Question: I am receiving the following oracle errors:
'''
ORA-06550: line 1, column 7:
PLS-00306: wrong number or types of arguments in call to 'INSERT_CATEGORY'
ORA-06550: line 1, column 7:
PL/SQL: Statement ignored
'''
I read over this error and people say that if you are passing a different value type to the stored procedure type can make this error but it doesn't seem to be the case for me.

Most of my coding is almost identical to what I have(and they worked). Only difference with this one is I am using a Boolean as well so I am not sure if that is causing the issues too.
'''
Protected Sub BtnNew_Click(sender As Object, e As EventArgs) Handles BtnNew.Click
Dim conn As OleDbConnection = New OleDbConnection("Provider=""*******"";user id=" & strUserID & ";data source=" & strDatabase & ";password=" & strPssWd)
If Page.IsValid Then
If CatText.Text <> "" Then
Dim ClassifiedStr As New OleDbCommand
ClassifiedStr.CommandType = CommandType.StoredProcedure
'name of stored procedure = 'insert_category'
ClassifiedStr.CommandText = "insert_category"
ClassifiedStr.Connection = conn
'Must be organized based on Stored Procedure
ClassifiedStr.Parameters.Add("val_category", OleDbType.VarChar, 40).Value = CatText.Text
conn.Open()
'Makes sure the Category doesn't already exist****************
Dim myParm As OleDbParameter = ClassifiedStr.Parameters.Add("val_newcat", OleDbType.Boolean)
myParm.Direction = ParameterDirection.Output
ClassifiedStr.ExecuteNonQuery()
'myParm needs Execute
Dim standardid As Integer = myParm.Value
'***********************************************
If standardid = False Then
conn.Close()
Response.Write("<script language=""javascript"">alert('Thanks! Record Has Been Added.');</script>")
Response.Redirect("DisplayCategories.aspx")
Else
Response.Write("<script language=""javascript"">alert('Sorry! Record Already Exist.');</script>")
Exit Sub
End If
Else
Response.Write("<script language=""javascript"">alert('You must insert a record.');</script>")
Exit Sub
End If
End If
End Sub
'''
Stored Procedure
'''
CREATE OR REPLACE PROCEDURE insert_category
(val_category TABLENAME.Category%type,
val_newcat out boolean)
as num_catid number;
begin
select category_seq.nextval into num_catid from dual;
INSERT INTO TABLENAME
(select num_catid, val_category from TABLENAME WHERE Category != val_Category);
commit;
val_newcat := SQL%FOUND;
end;
'''
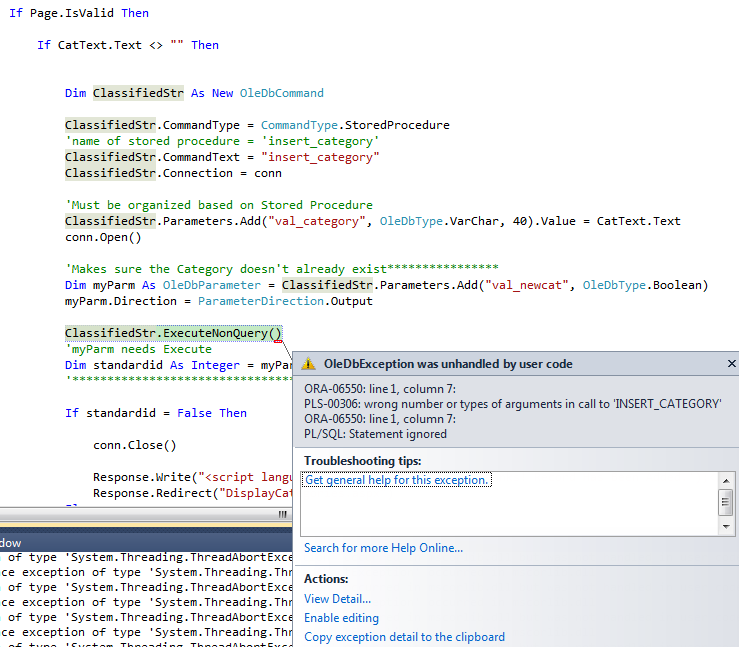
Answer: Updates that fixed issue:
'''
Dim ClassifiedStr As New OleDbCommand
ClassifiedStr.CommandType = CommandType.StoredProcedure
'name of stored procedure = 'insert_category'
ClassifiedStr.CommandText = "insert_category"
ClassifiedStr.Connection = conn
'Must be organized based on Stored Procedure
ClassifiedStr.Parameters.Add("val_category", OleDbType.VarChar, 40).Value = CatText.Text
conn.Open()
'Makes sure the Category doesn't already exist
Dim myParm As OleDbParameter = ClassifiedStr.Parameters.Add("val_newcat", OleDbType.VarChar, 10)
myParm.Direction = ParameterDirection.Output
ClassifiedStr.ExecuteNonQuery()
'myParm needs Execute before declared
Dim standardid As String = myParm.Value
'***********************************************
If standardid = "TRUE" Then
conn.Close()
etc....
'''
Stored Procedure:
'''
(val_category t_category.Category%type,
val_newcat out varchar2)
as num_catid number;
begin
select newCategory_seq.nextval into num_catid from dual;
INSERT INTO TABLENAME
select num_catid, val_category from dual WHERE not exists (select * from TABLENAME where Category = val_Category);
val_newcat := case SQL%FOUND when TRUE then 'TRUE' else 'FALSE' end;
commit;
end;
'''